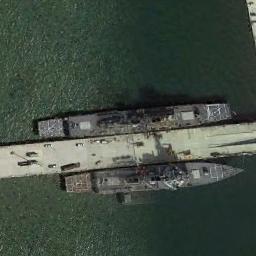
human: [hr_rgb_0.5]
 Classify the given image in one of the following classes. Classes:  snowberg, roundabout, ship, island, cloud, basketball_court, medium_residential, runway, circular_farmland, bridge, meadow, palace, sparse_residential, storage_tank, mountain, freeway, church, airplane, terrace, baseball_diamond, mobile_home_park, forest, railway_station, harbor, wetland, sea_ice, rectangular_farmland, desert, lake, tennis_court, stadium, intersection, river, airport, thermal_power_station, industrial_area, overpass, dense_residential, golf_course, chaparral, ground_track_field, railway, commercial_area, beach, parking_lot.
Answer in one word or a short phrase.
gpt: ship